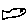
Label: fish